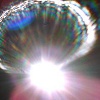
Label: sunburn